Question: I have a signup page where there are 3 textfields. The view slides up when a textfield is touched so that the fields are visible with the keyboard showing. However, instead of tapping once, if user quickly taps the textfield twice, the keyboard turns black and the view positioning is irreparably messed up. Here is photo of problem, code is below, thanks in advance
'''
override func viewDidLoad() {
super.viewDidLoad()
emailTextField.delegate = self
passwordTextField.delegate = self
verifyPasswordTextField.delegate = self
emailTextField.autocorrectionType = UITextAutocorrectionType.No
NSNotificationCenter.defaultCenter().addObserver(self, selector: Selector("keyboardWillShow:"), name: UIKeyboardWillShowNotification, object: nil)
NSNotificationCenter.defaultCenter().addObserver(self, selector: Selector("keyboardWillHide:"), name: UIKeyboardWillHideNotification, object: nil)
}
// method to move the view up when keyboard appears
func keyboardWillShow(notification: NSNotification) {
if viewIsLifted == false {
if let keyboardSize = (notification.userInfo?[UIKeyboardFrameBeginUserInfoKey] as? NSValue)?.CGRectValue() {
// hide the logo and name when view slides up
UIView.animateWithDuration(0.2, delay: 0.0, options: UIViewAnimationOptions.CurveEaseInOut, animations: { () -> Void in
self.likemojiIcon.alpha = 0
self.likemojiLabel.alpha = 0
}, completion: nil)
self.view.frame.origin.y -= keyboardSize.height
viewIsLifted = true
}
}
}
// method to slide view back down when keyboard is resigned
func keyboardWillHide(notification: NSNotification) {
if viewIsLifted == true {
if let keyboardSize = (notification.userInfo?[UIKeyboardFrameBeginUserInfoKey] as? NSValue)?.CGRectValue() {
// make logo and name reappear on slide back down
UIView.animateWithDuration(0.2, delay: 0.0, options: UIViewAnimationOptions.CurveEaseInOut, animations: { () -> Void in
self.likemojiIcon.alpha = 1
self.likemojiLabel.alpha = 1
}, completion: nil)
self.view.frame.origin.y += keyboardSize.height
viewIsLifted = false
}
}
}
'''
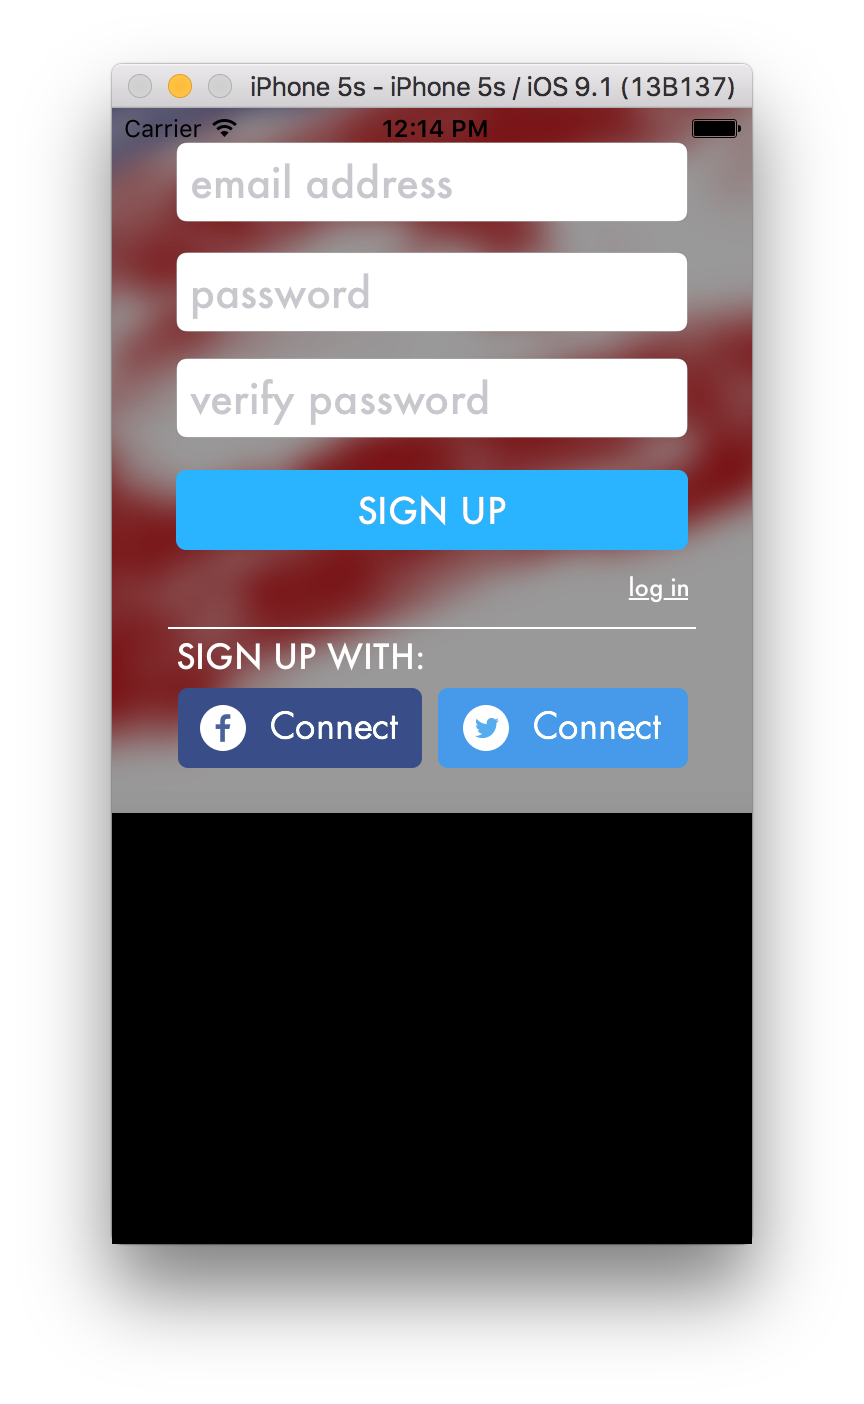
Answer: Switch off user interaction ('beginIgnoringInteractionEvents') when you're notified that the keyboard appear, and switch it back on ('endIgnoringInteractionEvents') when you're notified that the keyboard appear.